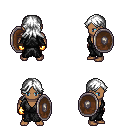
a pixel art fantasy rpg character, male body template, human, dark skin, gray robe, gold greaves, white loose hair, gold gloves, shield, four views (front, back, left, right), 2x2 character sprite sheet, small pixel art, hard edges, no anti-aliasing